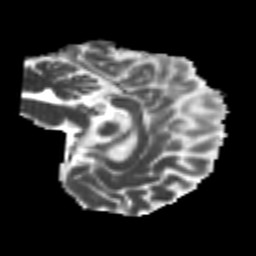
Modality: MD
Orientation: sagittal
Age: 21
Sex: female
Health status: healthy
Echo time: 0.074 s